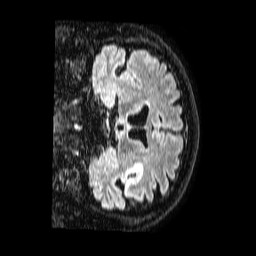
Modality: FLAIR
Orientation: coronal
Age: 57
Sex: male
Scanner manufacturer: philips
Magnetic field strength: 1.5 T
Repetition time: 4.8 s
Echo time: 0.3 s